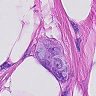
Metastatic tissue present: yes